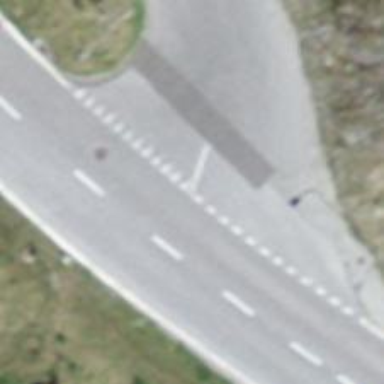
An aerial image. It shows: Road with "give way" sign.